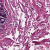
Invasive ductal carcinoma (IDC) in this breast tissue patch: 0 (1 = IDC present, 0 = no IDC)